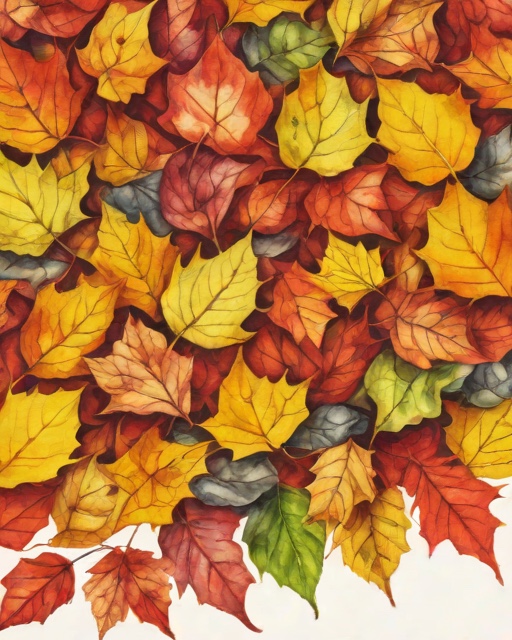
Category: Autumn